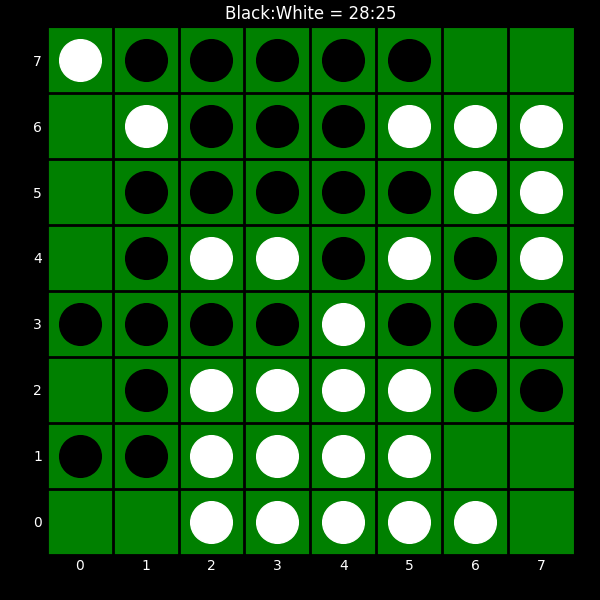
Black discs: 28
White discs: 25